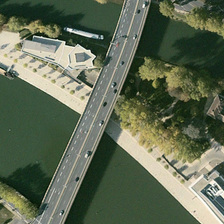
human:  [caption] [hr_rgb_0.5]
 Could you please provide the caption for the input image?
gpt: a bridge is over a river near some green trees and several buildings .

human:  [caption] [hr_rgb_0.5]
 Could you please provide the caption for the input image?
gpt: a bridge is over a river near some green trees and several buildings .

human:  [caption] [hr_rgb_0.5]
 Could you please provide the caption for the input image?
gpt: a bridge is over a river near some green trees and several buildings .

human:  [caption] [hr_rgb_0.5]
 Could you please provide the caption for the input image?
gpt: a bridge is over a river near some green trees and several buildings .

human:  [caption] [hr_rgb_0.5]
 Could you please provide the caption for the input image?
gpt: a bridge is over a river near some green trees and several buildings .